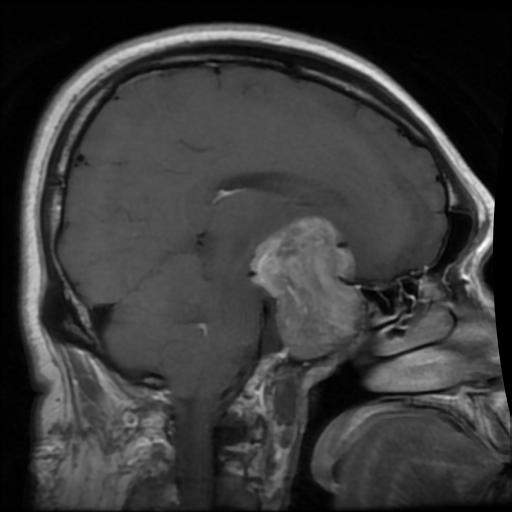
Label: pituitary